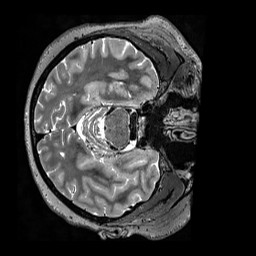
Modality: T2w
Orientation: axial
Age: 47
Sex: female
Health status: ill
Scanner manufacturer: siemens
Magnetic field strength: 3 T
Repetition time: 3.2 s
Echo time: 0.564 s